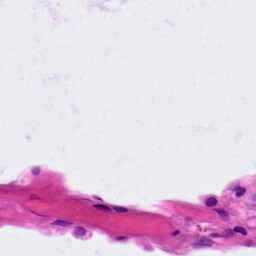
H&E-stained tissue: Lung